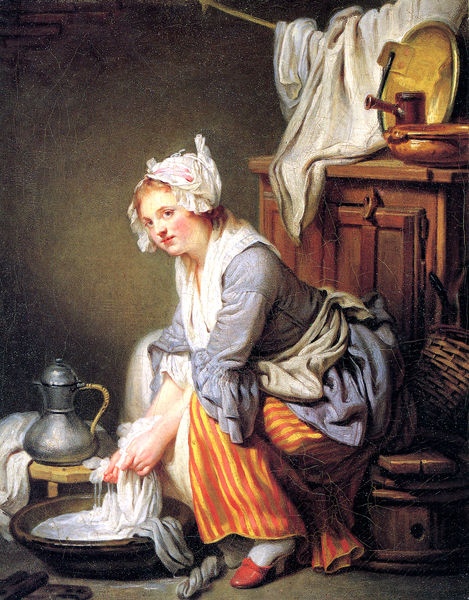
Titel: The Laundress
Künstler: Jean Baptiste Greuze
Standort: Cambridge (Massachusetts)
Institution: Harvard University Art Museums
Schlagwörter: blau, dunkel, gemälde, schatten, wasser, weiß, gelb, mädchen, sitzen, wäsche, braun, frankreich, frau, grau, hell, holz, kleid, licht, mund, zimmer, ölbild, blick, rot, tuch, haube, malerei, rock, jung, mütze, wand, bluse, falten, schale, schüssel, ärmel, holland, hände, möbel, niederlande, tischdecke, öl, kalt, boden, gewand, gold, interieur, sitzend, tücher, decke, genre, henkel, kanne, krug, hellblau, lächeln, schürze, magd, wangen, kommode, schrank, schuhe, leine, arbeiten, bank, füsse, hocker, schemel, kopftuch, draperie, gestreift, streifen, korb, metall, faltenwurf, rüschen, feinmalerei, betrachter, dirne, waschen, strümpfe, zinn, hängen, seil, geschirr, fass, häubchen, schuh, wanne, zuber, schranktüren, trog, flämisch, seife, bottich, absatz, freundlich, eimer, reiben, zink, pantoffeln, zinngefäß, silberkanne, lauge, wäscherin, fuder, rok, schrubben, szenenlicht, wasserlache, rut, magdt, waschfrau, aube, magt, wringen, gestreifter rock, 1900, !/:jahrhundert, 17.jhrhundert, wäschewaschen, rot haarig, auswringen, die wäsche, deinstboten, #blick